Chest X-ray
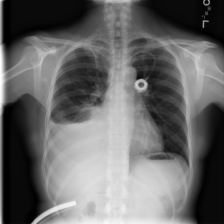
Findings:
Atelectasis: negative
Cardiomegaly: negative
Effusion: positive
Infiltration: positive
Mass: negative
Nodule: negative
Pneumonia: negative
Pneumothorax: negative
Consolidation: negative
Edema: negative
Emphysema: negative
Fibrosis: negative
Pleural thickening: negative
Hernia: negative